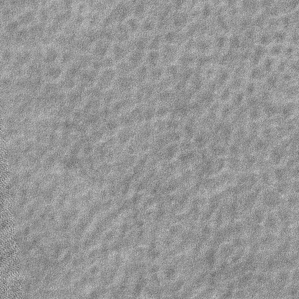
Label: frost